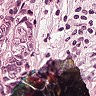
Metastatic tissue present: yes